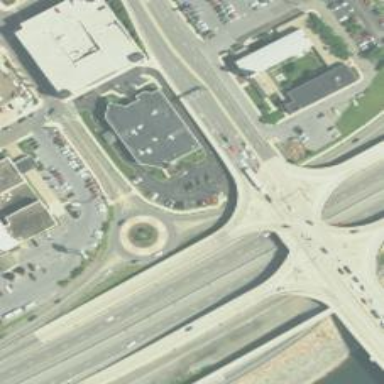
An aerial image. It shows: Secondary road around roundabout.